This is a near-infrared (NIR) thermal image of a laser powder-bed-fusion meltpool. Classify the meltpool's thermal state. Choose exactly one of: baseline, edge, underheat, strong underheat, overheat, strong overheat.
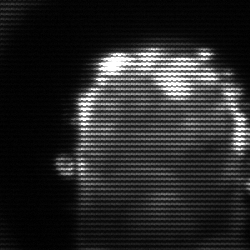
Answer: baseline